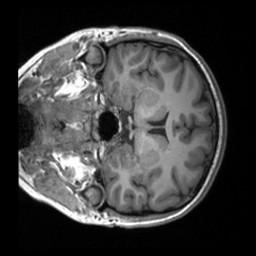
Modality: T1w
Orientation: coronal
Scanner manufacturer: siemens
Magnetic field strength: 3 T
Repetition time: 2 s
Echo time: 0.0023 s